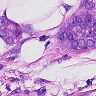
Metastatic tissue present: yes